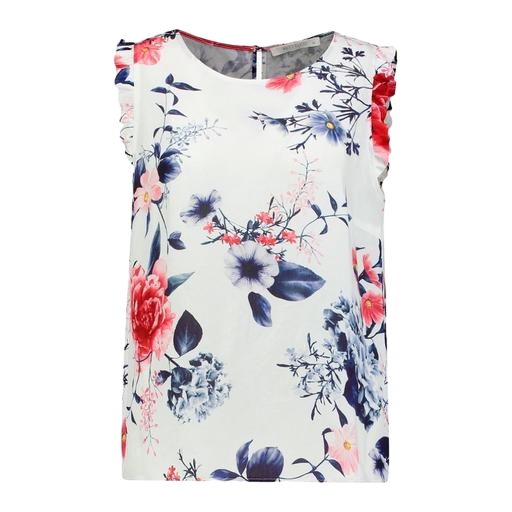
white sleeveless floral blouse, multicolor floral-print t-shirt only macy, floral sleeveless, white background